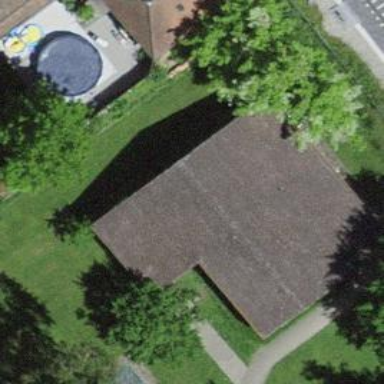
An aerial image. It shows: Kindergarten building.